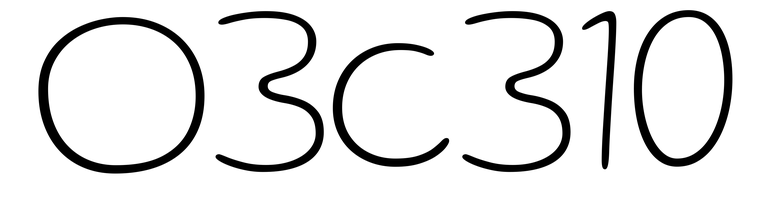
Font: Gluten_Thin